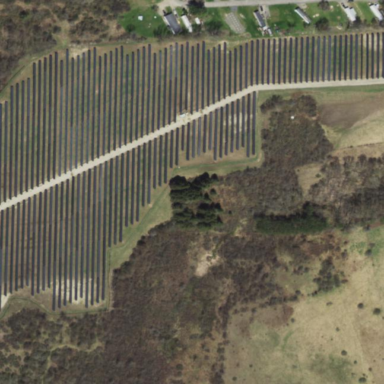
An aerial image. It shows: Solar power plant with photovoltaic technology generating electricity.